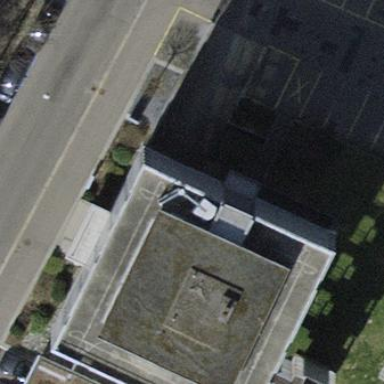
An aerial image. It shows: Office building with flat roof.